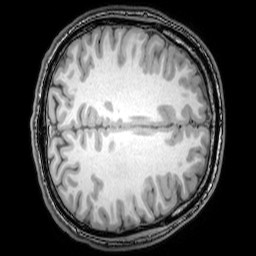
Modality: T1w
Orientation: axial
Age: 24
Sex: male
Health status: healthy
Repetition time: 0.081 s
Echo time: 0.037 s